九年级 · 立体几何学
已知某几何体的三视图(单位:cm)如图所示,则该几何体的体积是（）

W谈伊

明视興
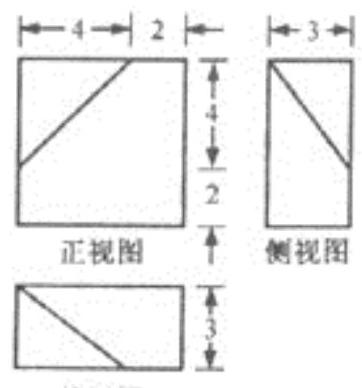
A. $108 \mathrm{~cm}^{3}$
B. $100 \mathrm{~cm}^{3}$
C. $92 \mathrm{~cm}^{3}$
D. $84 \mathrm{~cm}^{3}$
答案: B
解析: 由题意得, 该几何体的体积是: $6 \times 6 \times 3-\frac{1}{3} \times \frac{1}{2} \times 4^{2} \times 3=100$. 故选 B.